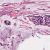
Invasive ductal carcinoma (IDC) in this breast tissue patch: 1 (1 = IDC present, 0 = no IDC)